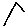
Label: triangle